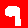
Digit: 9